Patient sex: F
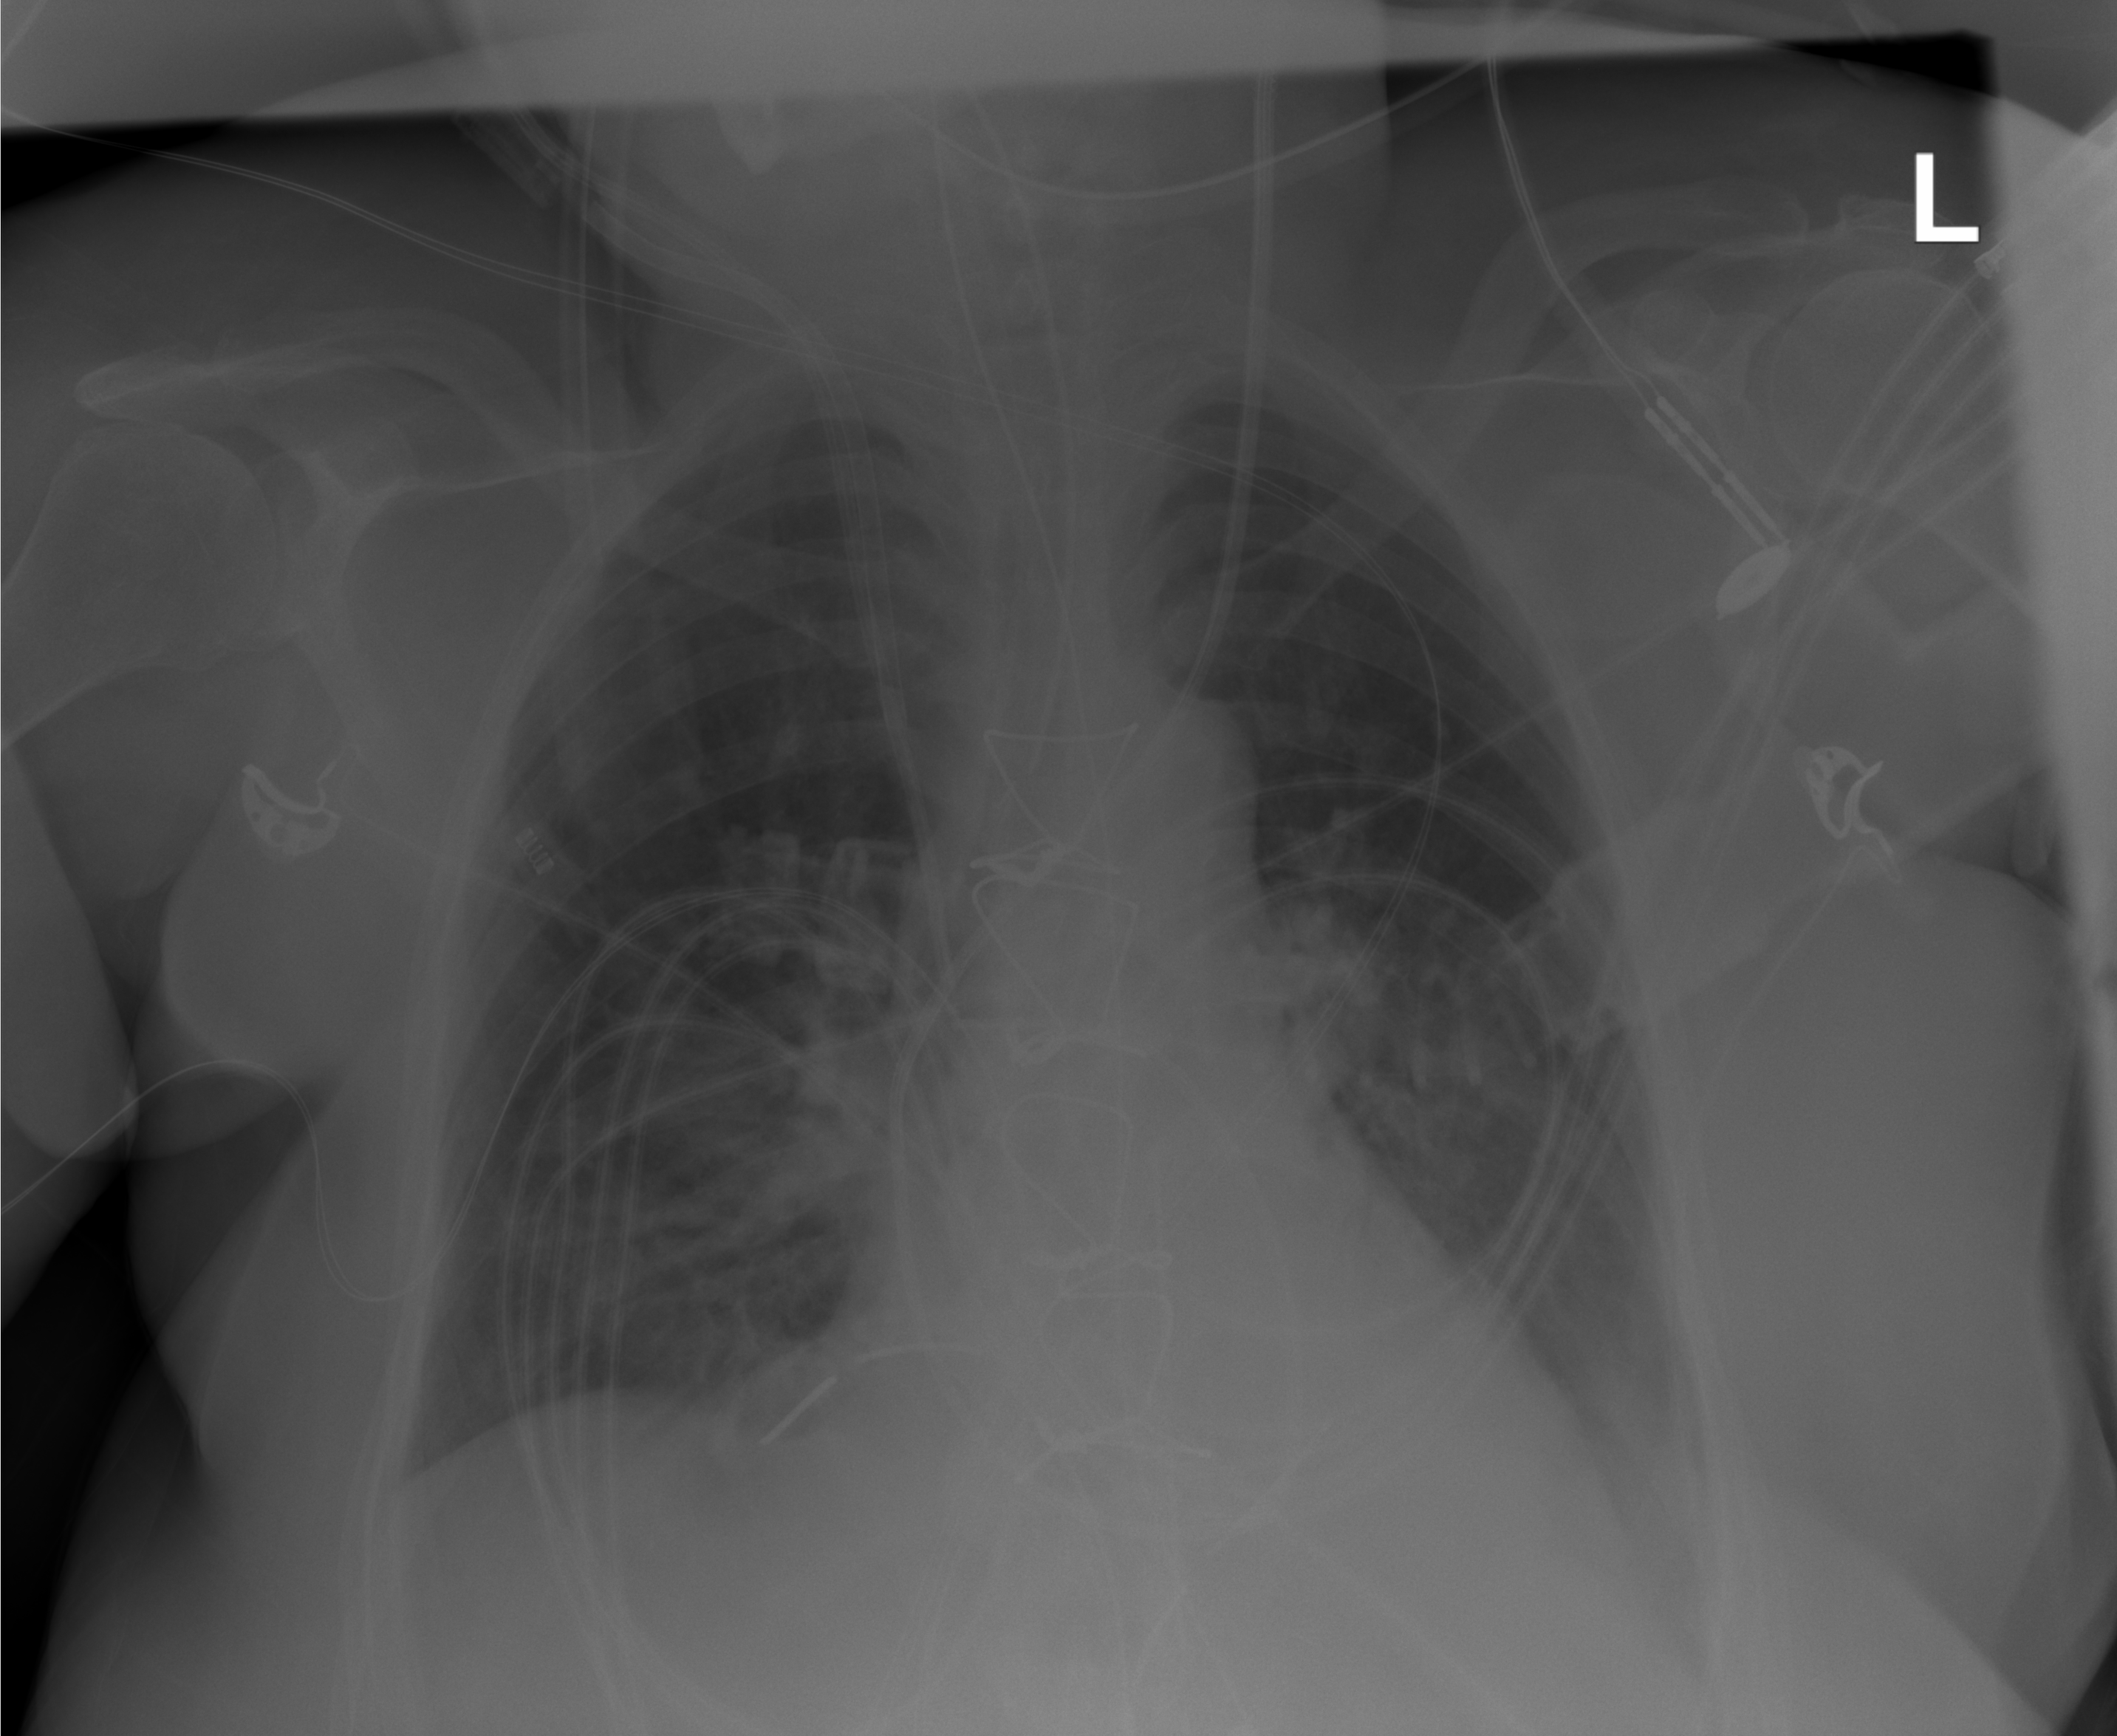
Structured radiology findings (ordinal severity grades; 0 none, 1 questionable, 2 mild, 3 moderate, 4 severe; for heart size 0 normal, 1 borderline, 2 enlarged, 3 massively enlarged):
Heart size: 0
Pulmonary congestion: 2
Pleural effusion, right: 0
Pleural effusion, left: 2
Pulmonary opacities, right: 2
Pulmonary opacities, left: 2
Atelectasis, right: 1
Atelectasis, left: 2